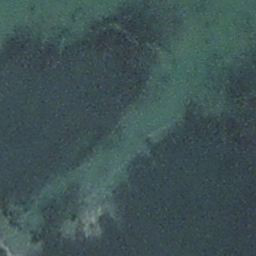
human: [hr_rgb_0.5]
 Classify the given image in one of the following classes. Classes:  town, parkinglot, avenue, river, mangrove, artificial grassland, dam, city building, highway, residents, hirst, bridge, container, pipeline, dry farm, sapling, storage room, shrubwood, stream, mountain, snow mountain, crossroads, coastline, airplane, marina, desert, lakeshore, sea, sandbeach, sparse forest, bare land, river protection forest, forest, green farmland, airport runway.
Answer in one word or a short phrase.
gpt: stream